Question: I am not able to see sonar option while right clicking on my project see image
I am following this <URL>
Everything else is running fine, only I am not able to see any of the options for my plugins like PMD, sonar etc. Am I missing something ?
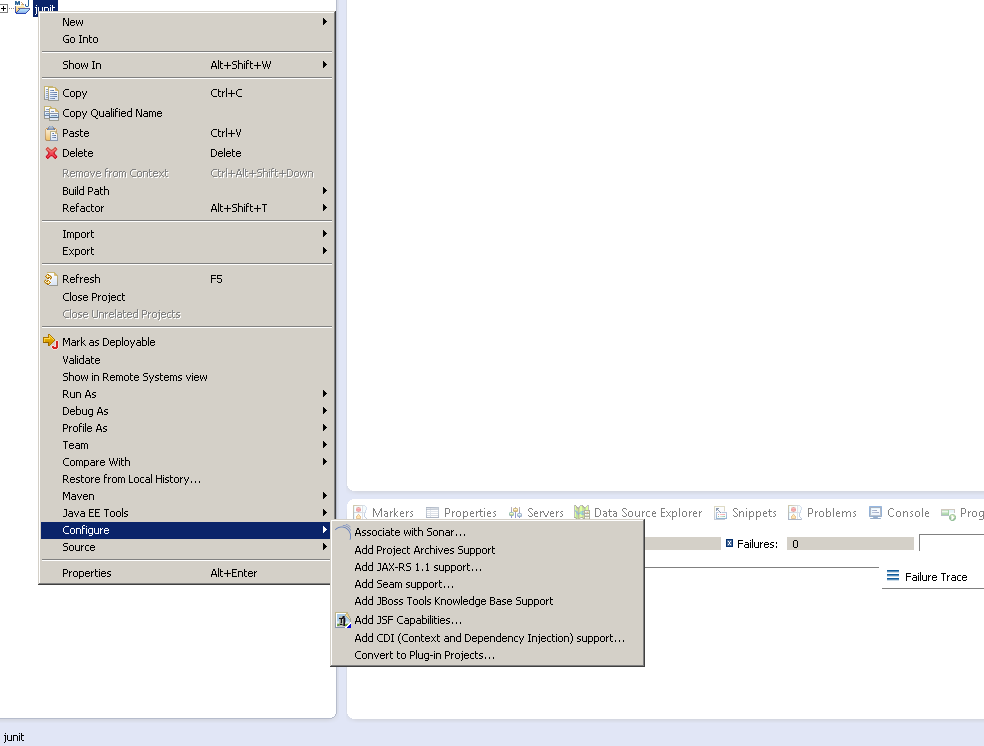
Answer: There is an option available called "Associate with Sonar". Basically you first need to associate your project with the remote sonar server to get the template. Once you do that, then you will be able to run the Sonar analysis locally on your eclipse.